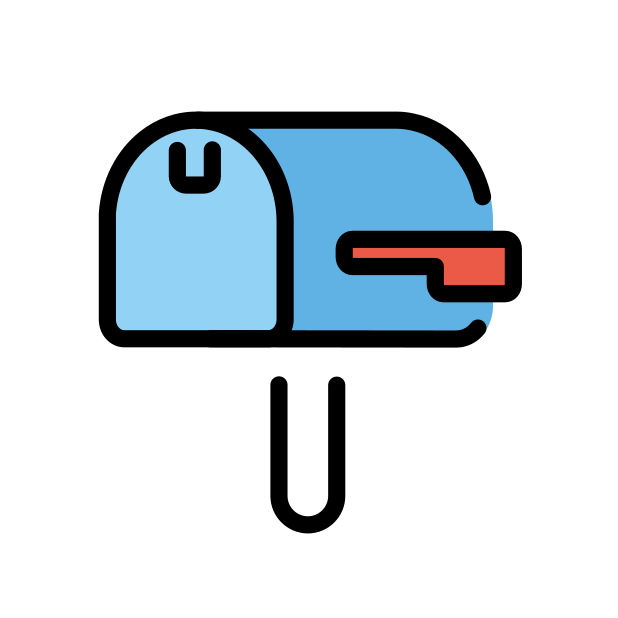
closed mailbox with lowered flag